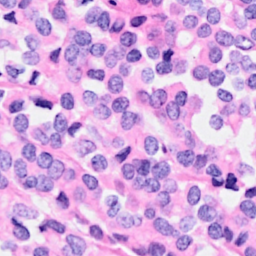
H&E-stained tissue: Breast